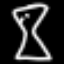
Label: hourglass